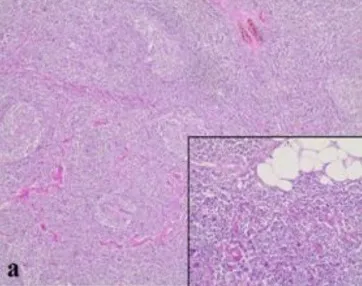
Histological examination: Castleman's disease of hyaline vascular type. . (a) Lymphoid tumor in soft tissue (adipose tissue visible at the level of the cartridge image). (HE, Low magnification).
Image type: pathology (h&e)